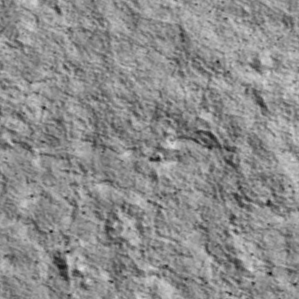
Label: non_frost